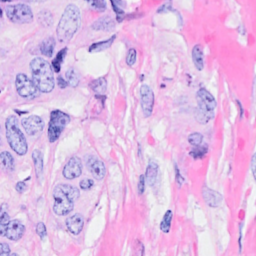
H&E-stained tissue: Breast